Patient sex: M
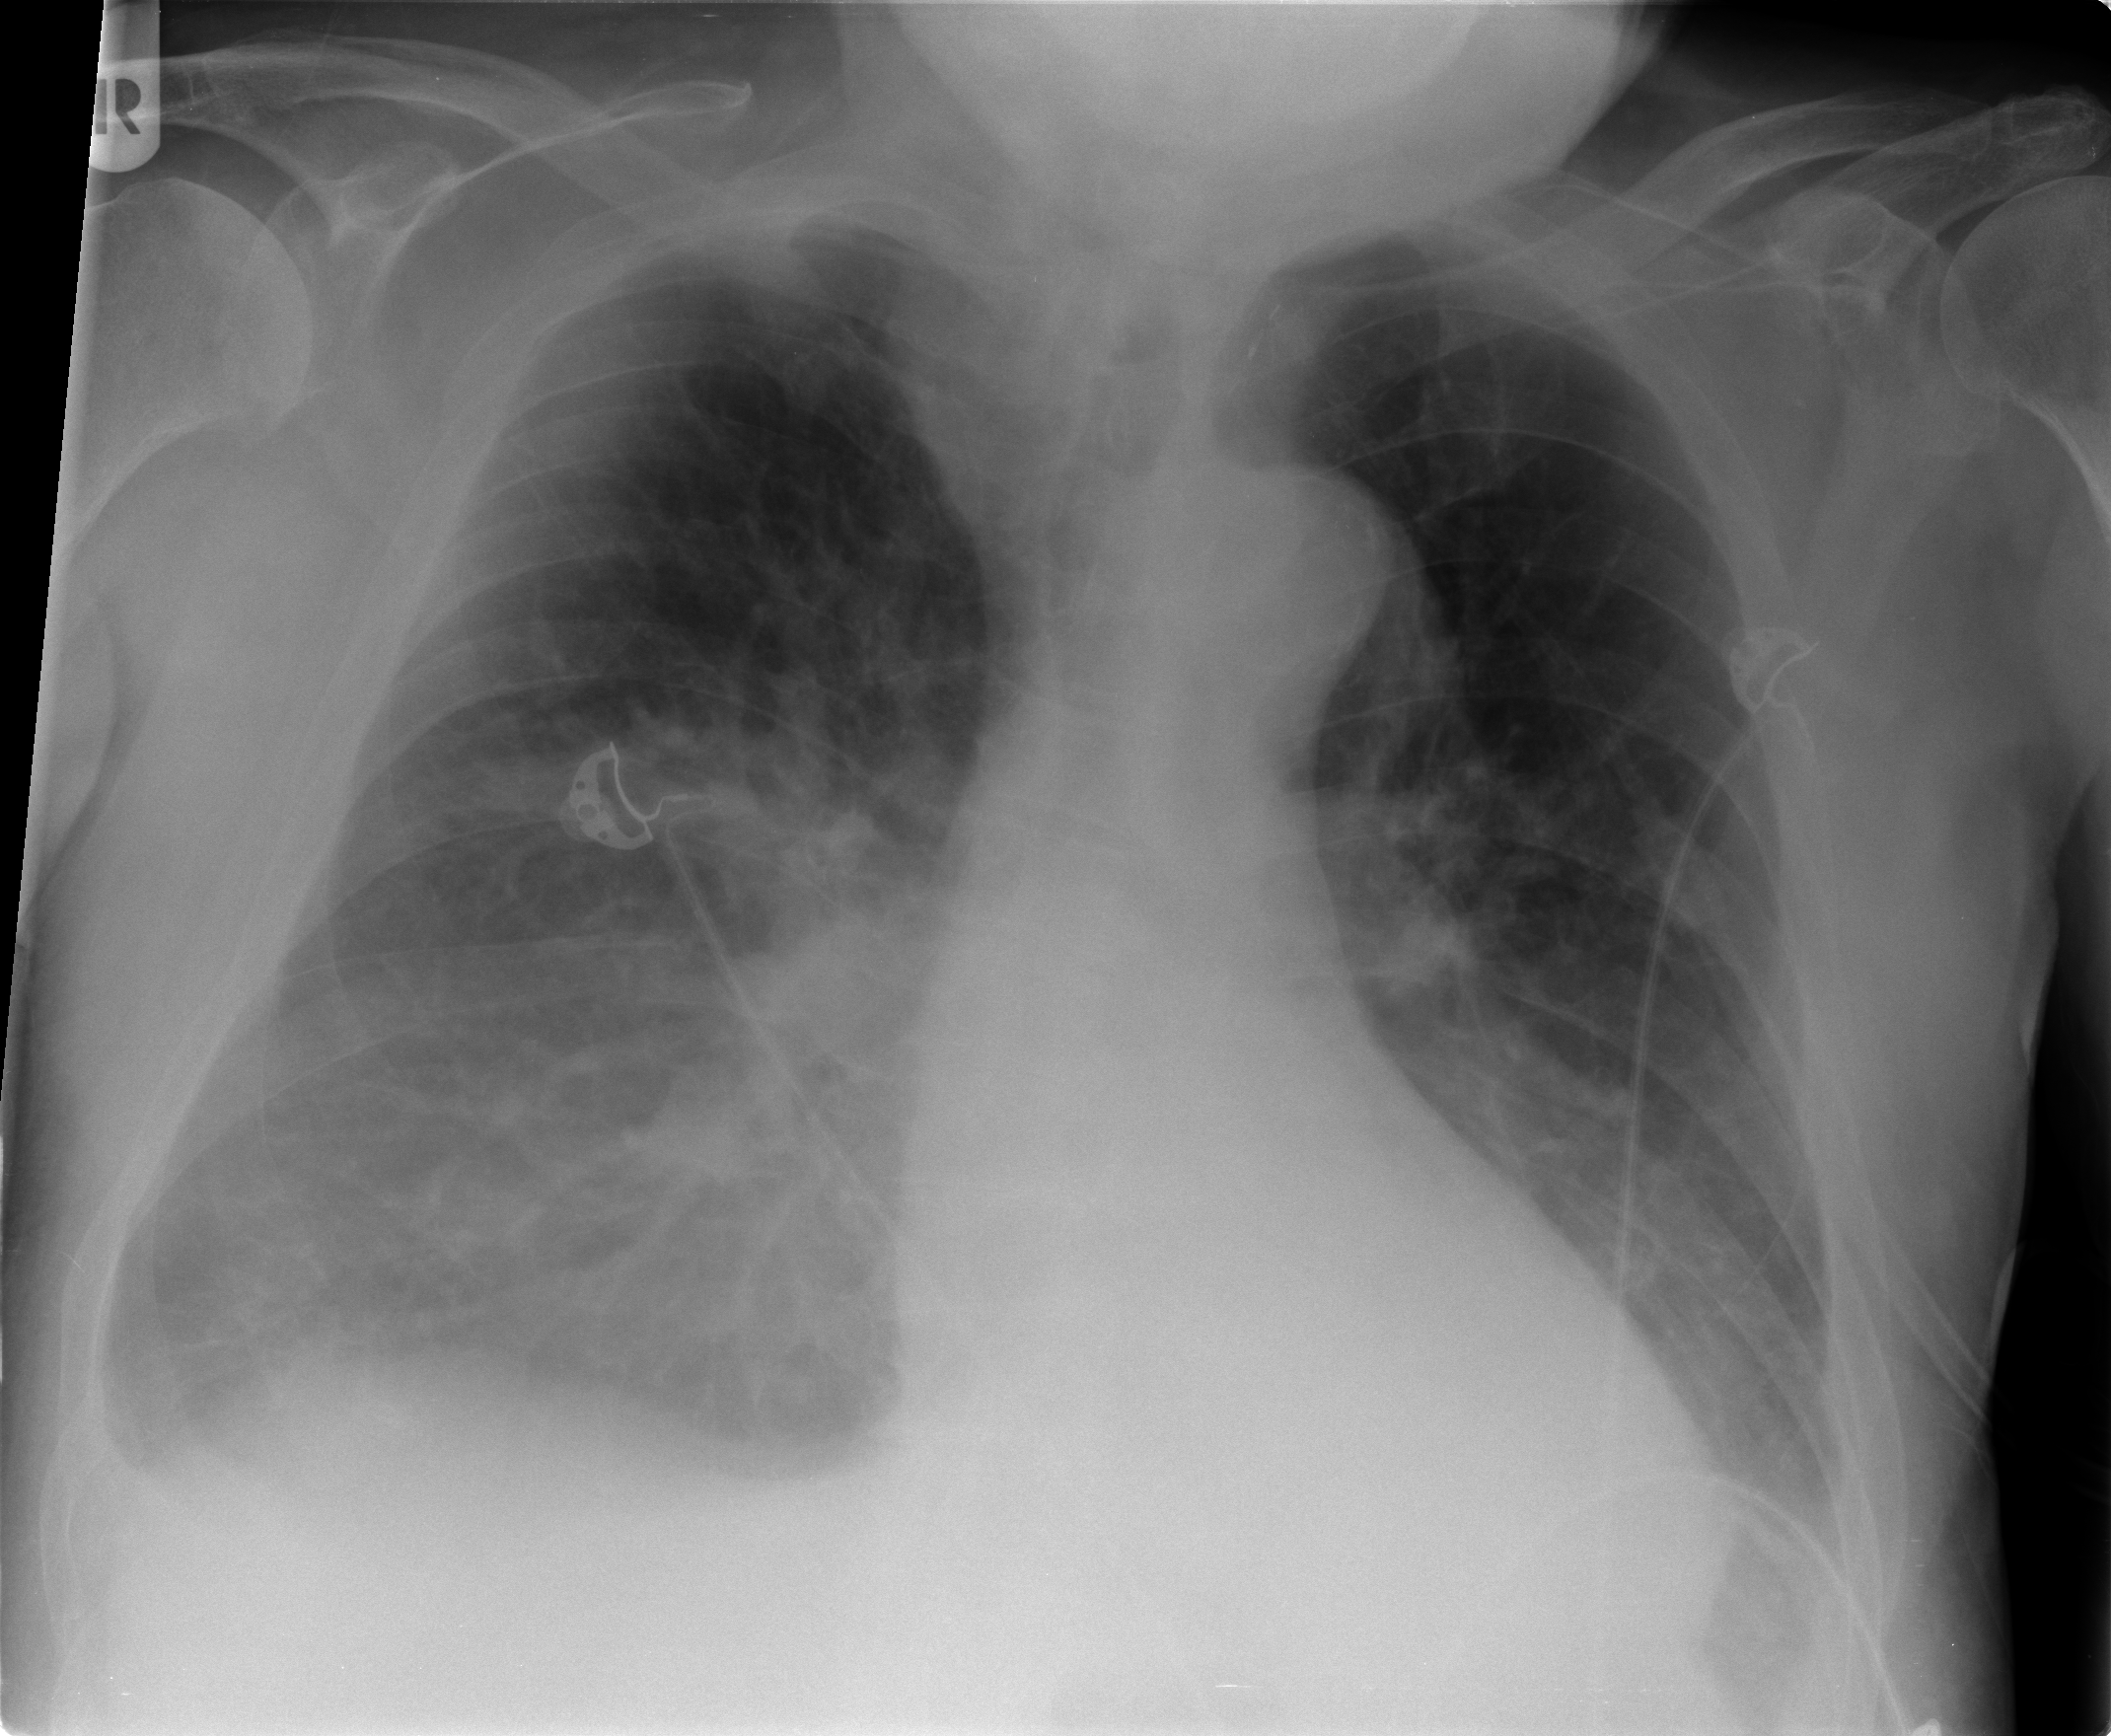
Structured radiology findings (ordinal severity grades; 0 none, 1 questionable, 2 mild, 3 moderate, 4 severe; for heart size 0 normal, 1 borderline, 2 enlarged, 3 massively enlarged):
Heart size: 0
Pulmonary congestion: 2
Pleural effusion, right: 3
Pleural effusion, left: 2
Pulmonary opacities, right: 0
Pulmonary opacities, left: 0
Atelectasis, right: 2
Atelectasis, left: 2